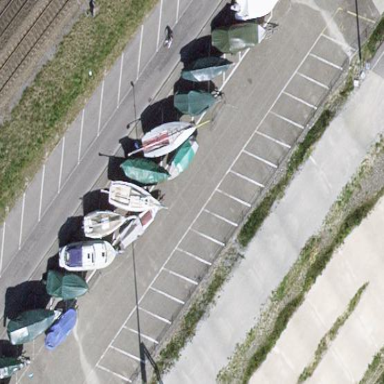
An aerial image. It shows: Parking area with surface.